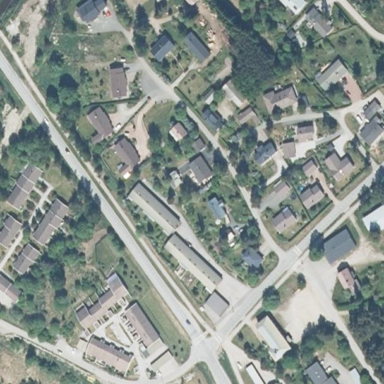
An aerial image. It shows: Residential area.